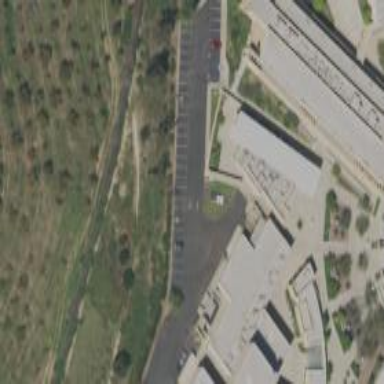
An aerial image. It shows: School building.